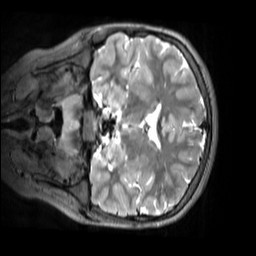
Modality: T2w
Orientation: coronal
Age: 13
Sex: male
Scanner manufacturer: siemens
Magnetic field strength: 3 T
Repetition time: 3.2 s
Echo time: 0.408 s